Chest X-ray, PA view. Patient: 66 years old, sex M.
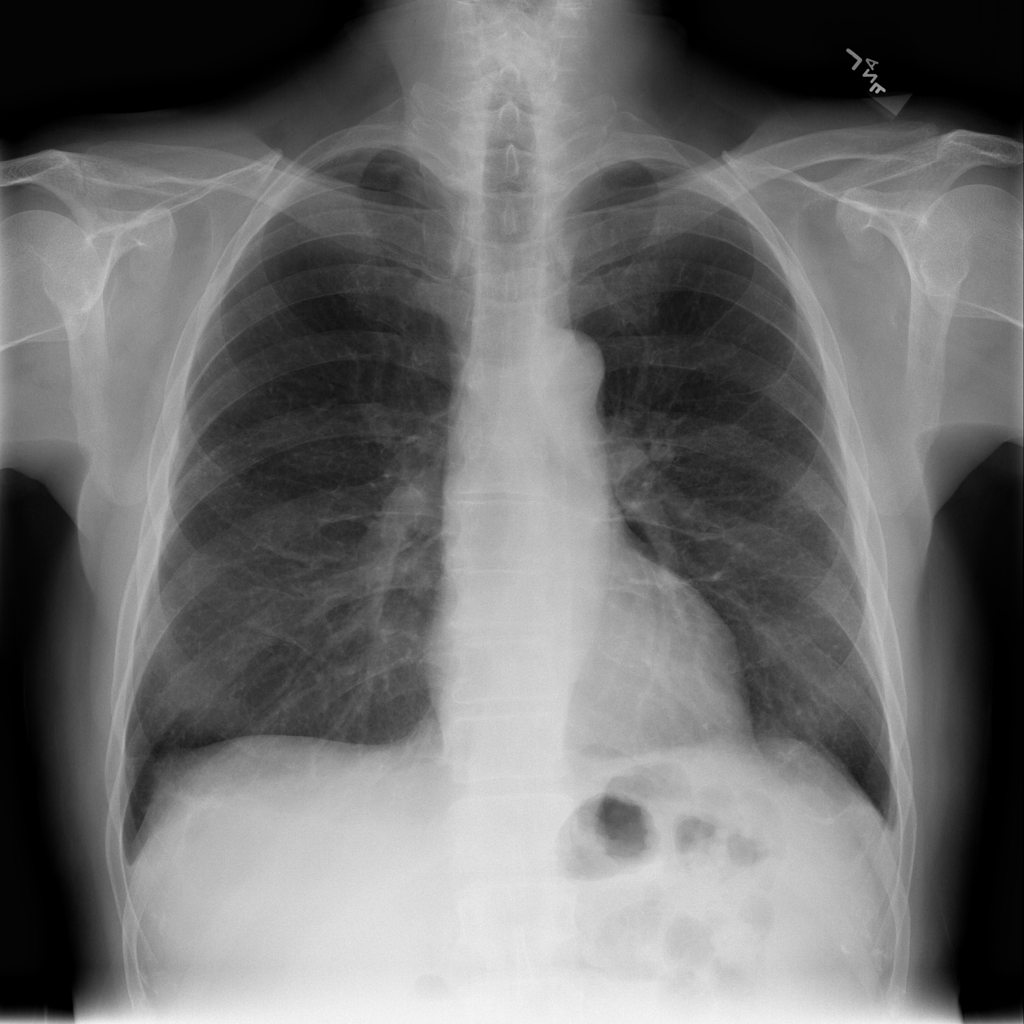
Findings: No Finding